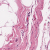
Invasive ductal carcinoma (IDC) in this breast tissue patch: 0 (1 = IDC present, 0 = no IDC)